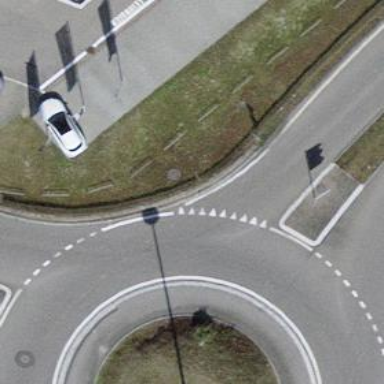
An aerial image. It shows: Road with "give way" sign.